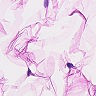
Metastatic tissue present: no